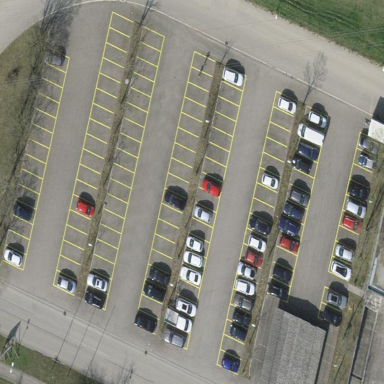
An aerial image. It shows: Parking area with asphalt surface.